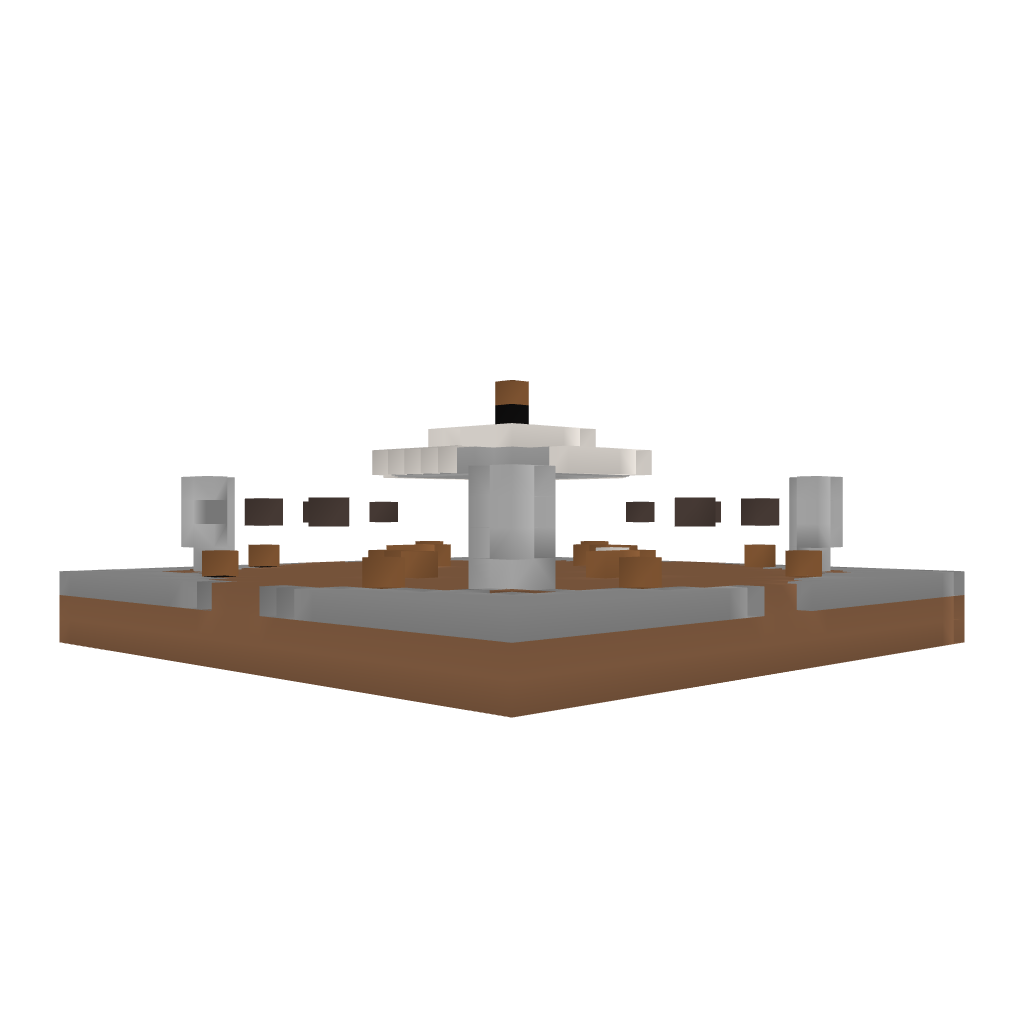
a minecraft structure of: Small HUB